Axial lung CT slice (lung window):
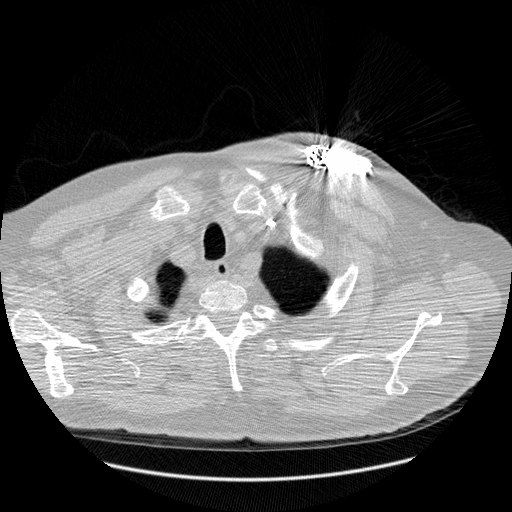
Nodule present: no